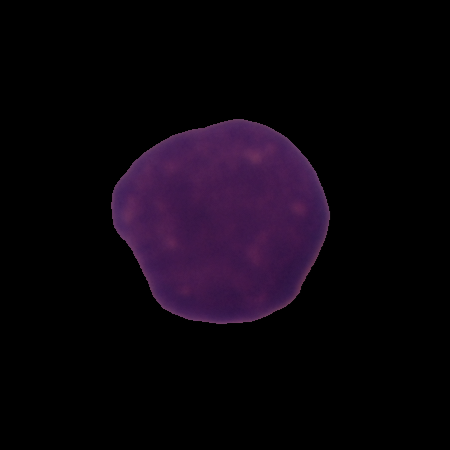
Label: healthy